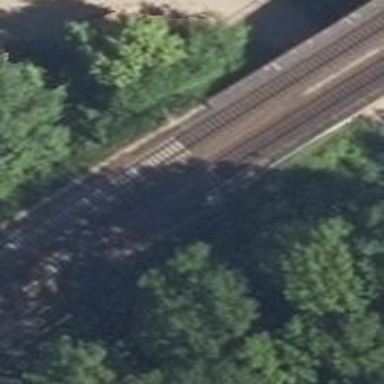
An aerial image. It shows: Bridge over electrified railway with contact lines.